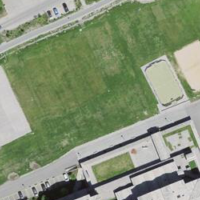
EUNIS habitat code: 54
Species observed at this site:
Tachymarptis melba
Plantago major